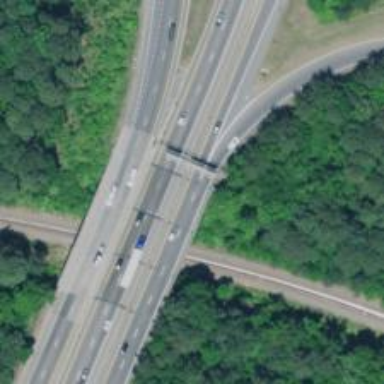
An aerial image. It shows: Viaduct bridge on motorway link.